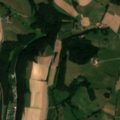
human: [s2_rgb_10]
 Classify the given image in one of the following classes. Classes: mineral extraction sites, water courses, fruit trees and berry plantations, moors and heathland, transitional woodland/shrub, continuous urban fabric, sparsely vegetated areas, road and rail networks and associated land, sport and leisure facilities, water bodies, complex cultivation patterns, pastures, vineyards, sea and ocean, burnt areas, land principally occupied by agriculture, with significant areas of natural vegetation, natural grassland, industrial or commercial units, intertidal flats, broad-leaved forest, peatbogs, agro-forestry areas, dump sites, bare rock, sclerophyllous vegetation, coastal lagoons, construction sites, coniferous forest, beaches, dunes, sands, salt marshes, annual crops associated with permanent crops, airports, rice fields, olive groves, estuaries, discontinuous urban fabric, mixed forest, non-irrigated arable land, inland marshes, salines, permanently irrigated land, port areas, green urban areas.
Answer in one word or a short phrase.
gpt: discontinuous urban fabric, non-irrigated arable land, pastures, complex cultivation patterns, mixed forest